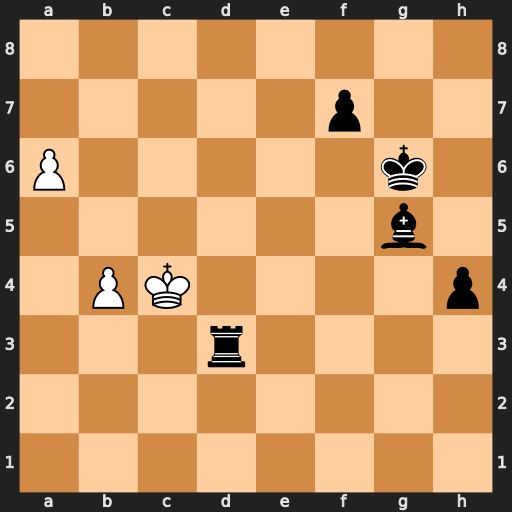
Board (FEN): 8/5p2/P5k1/6b1/1PK4p/3r4/8/8
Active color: w
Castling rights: -
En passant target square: -
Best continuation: Kxd3 h3 a7